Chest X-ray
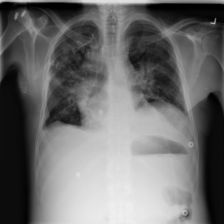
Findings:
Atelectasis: negative
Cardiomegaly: negative
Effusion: positive
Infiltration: positive
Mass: negative
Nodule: negative
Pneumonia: negative
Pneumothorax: negative
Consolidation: negative
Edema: negative
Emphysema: negative
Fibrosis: positive
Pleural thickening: negative
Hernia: negative